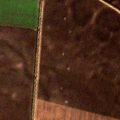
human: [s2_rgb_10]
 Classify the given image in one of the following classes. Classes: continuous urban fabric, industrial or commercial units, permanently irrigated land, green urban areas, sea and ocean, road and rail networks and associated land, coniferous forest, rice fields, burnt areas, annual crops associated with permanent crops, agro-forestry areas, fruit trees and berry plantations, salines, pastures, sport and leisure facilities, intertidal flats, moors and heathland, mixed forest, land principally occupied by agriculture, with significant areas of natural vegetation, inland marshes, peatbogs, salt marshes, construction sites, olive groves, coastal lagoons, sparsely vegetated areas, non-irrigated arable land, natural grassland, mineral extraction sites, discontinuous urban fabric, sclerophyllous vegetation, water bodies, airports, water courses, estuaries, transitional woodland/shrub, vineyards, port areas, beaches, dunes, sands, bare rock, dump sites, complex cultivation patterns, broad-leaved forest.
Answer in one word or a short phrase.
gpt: non-irrigated arable land